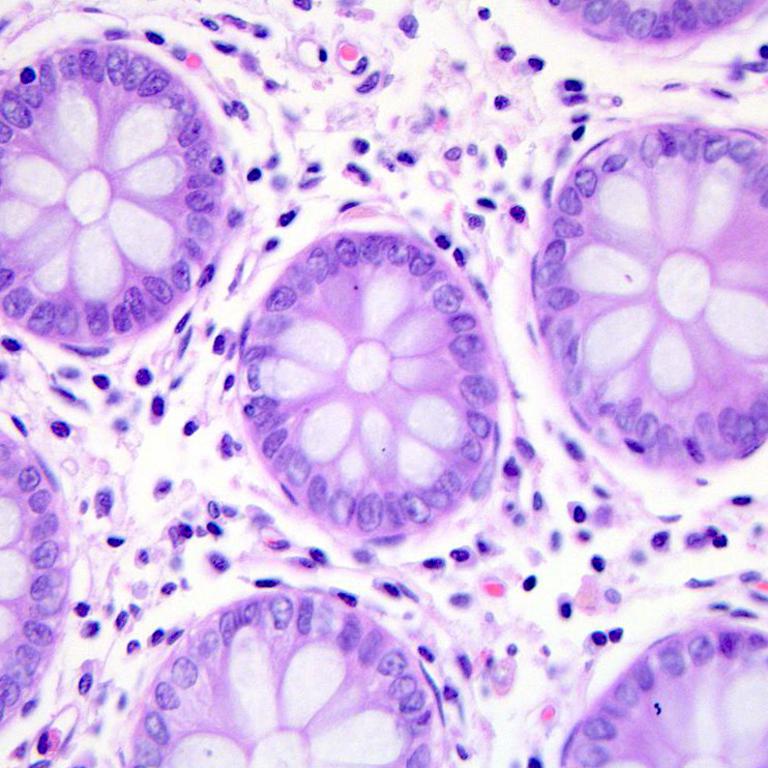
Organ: colon
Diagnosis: benign